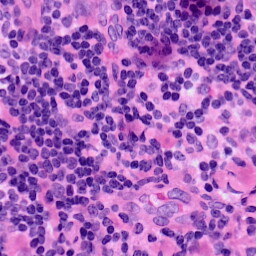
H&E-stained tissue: LymphNode